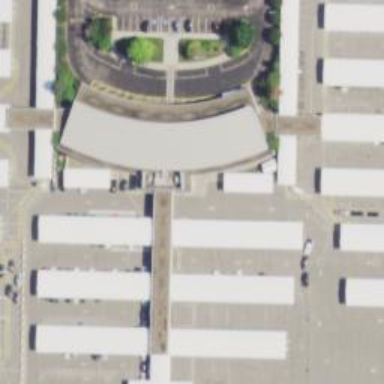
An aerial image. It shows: Car rental facility.